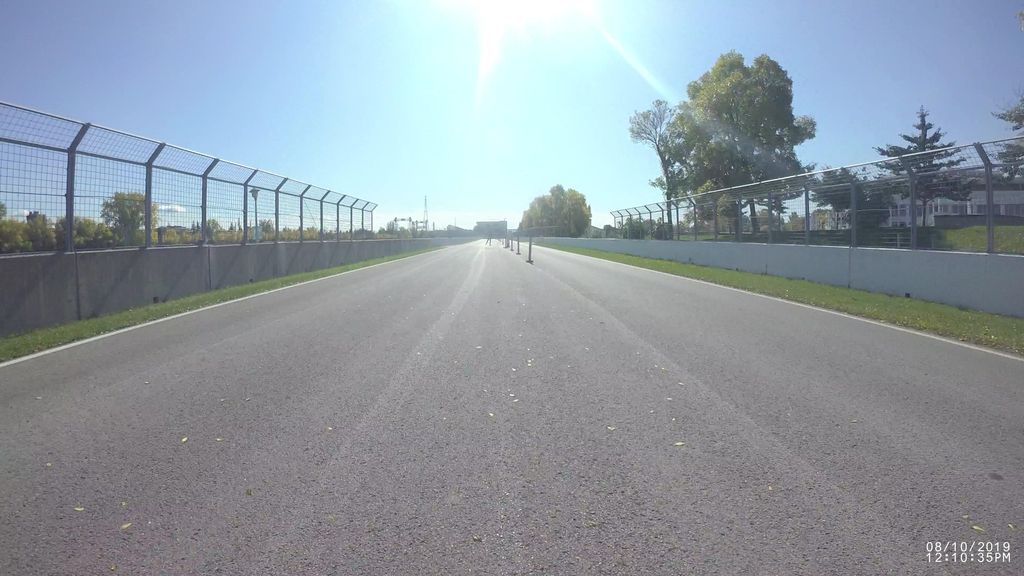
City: montreal